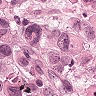
Metastatic tissue present: yes